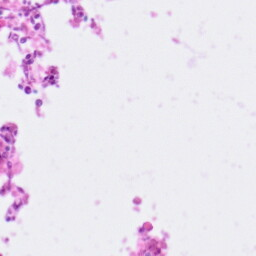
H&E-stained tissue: Pancreatic